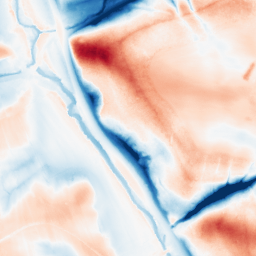
Category: classical
Decomposition family: gaussian_anisotropic
Decomposition parameters: sigma_x: 10
sigma_y: 20
Upsampling method: quadratic
Upsampling parameters: scale: 8
Upsampling scale: 8